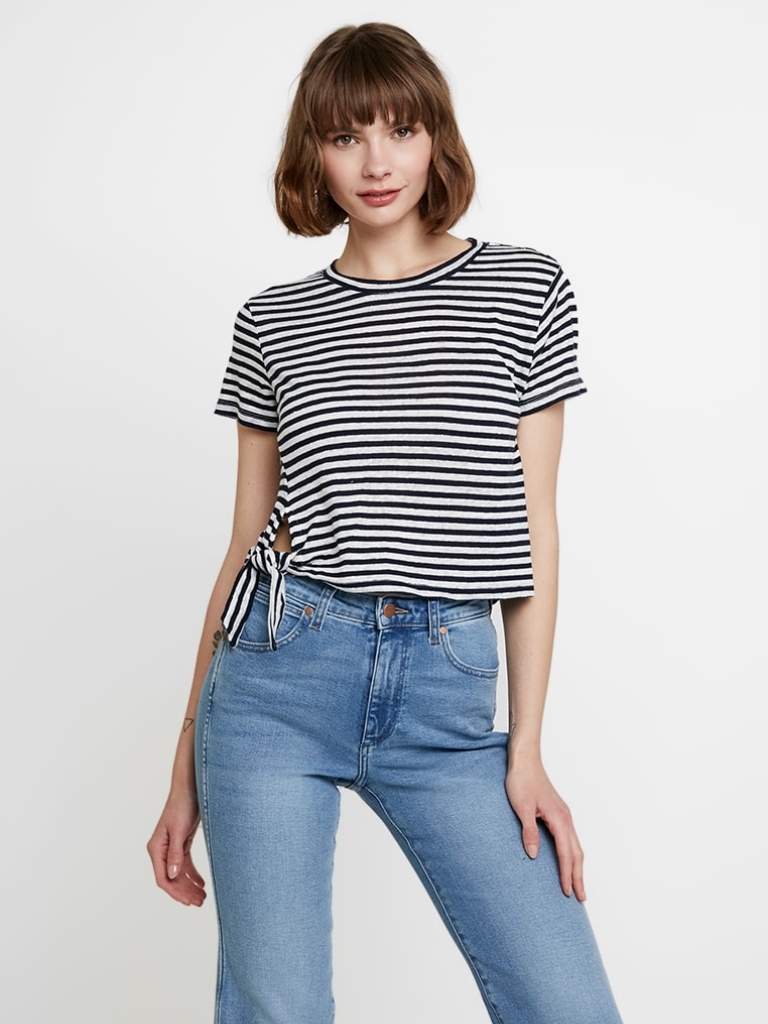
cotton relaxed short sleeve cropped length Untucked crew t-shirt